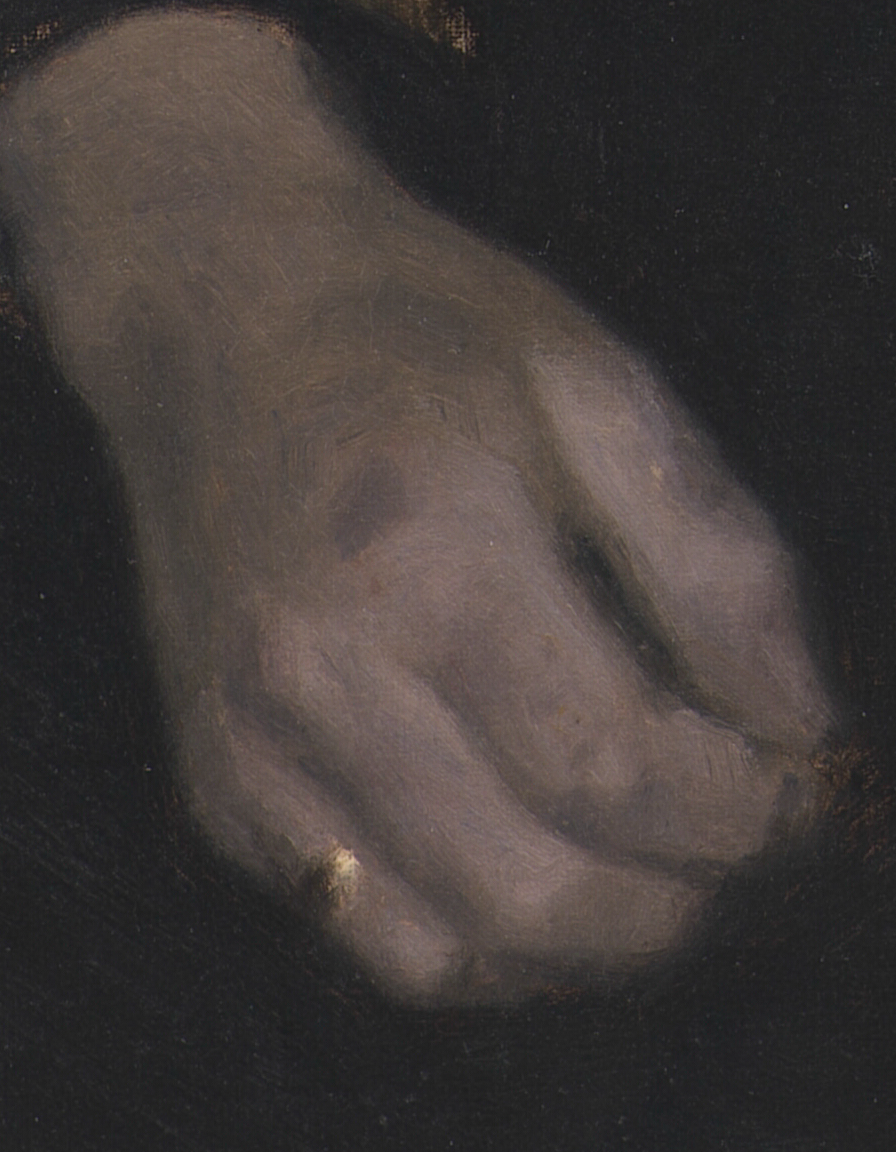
portrait painting, extreme close up, bright diffused light, hand wearing a gold ring resting in lap, over dark dress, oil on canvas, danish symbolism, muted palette